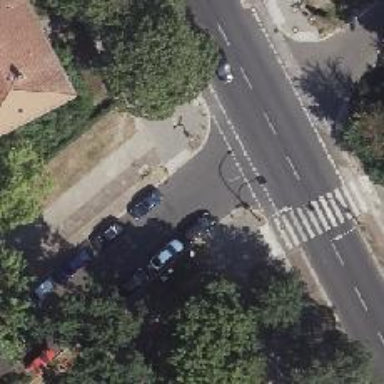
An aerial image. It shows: Unmarked crossing on the road.